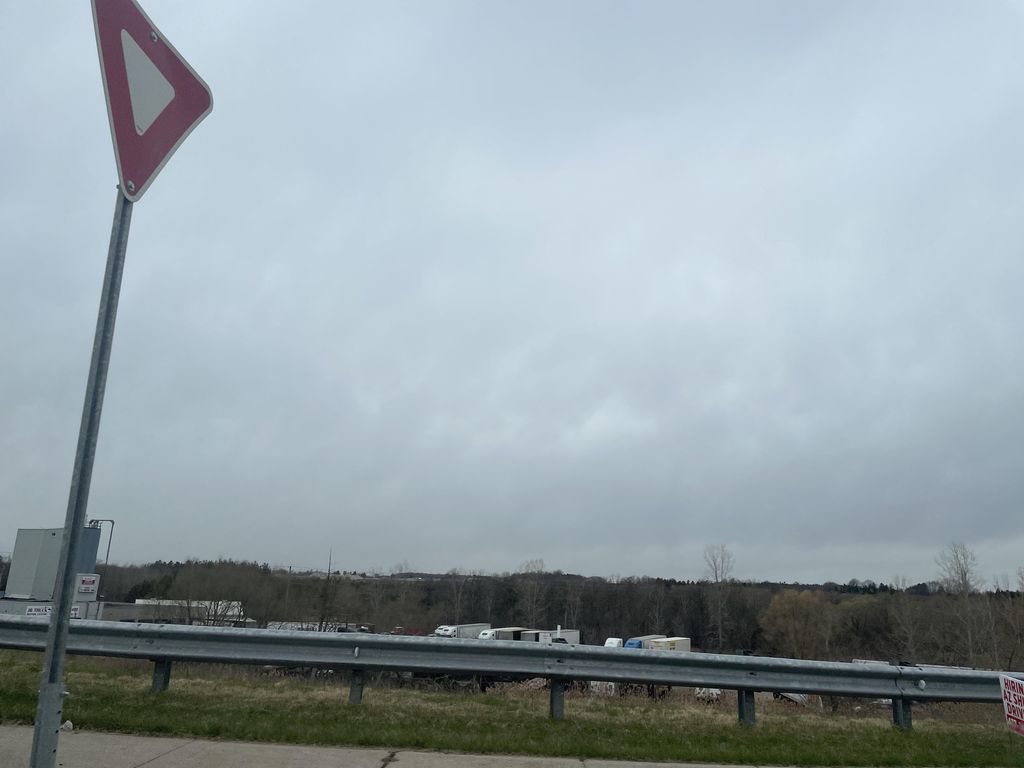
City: kitchener-waterloo